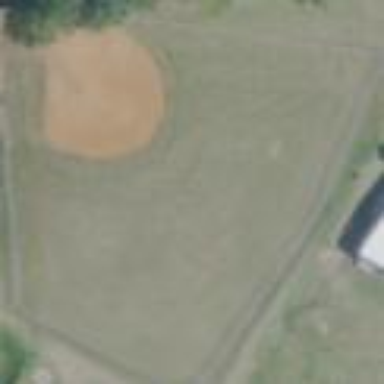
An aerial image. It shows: Baseball pitch for leisure land activities.